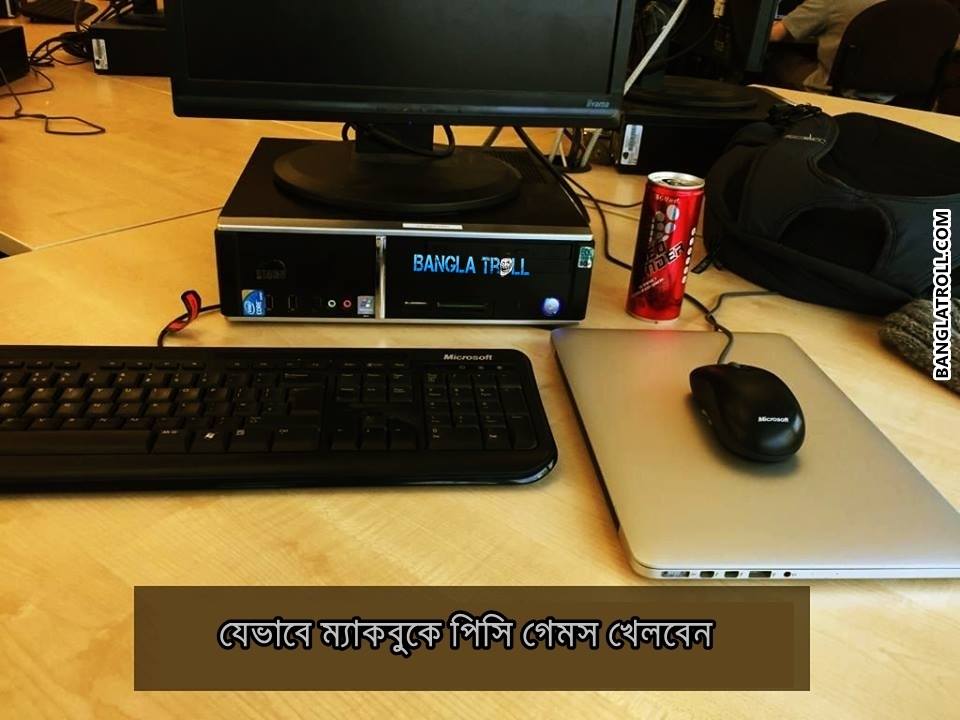
Text: যেভাবে ম্যাকবুকে পিসি গেমস খেলবেন
Label: Non Hate